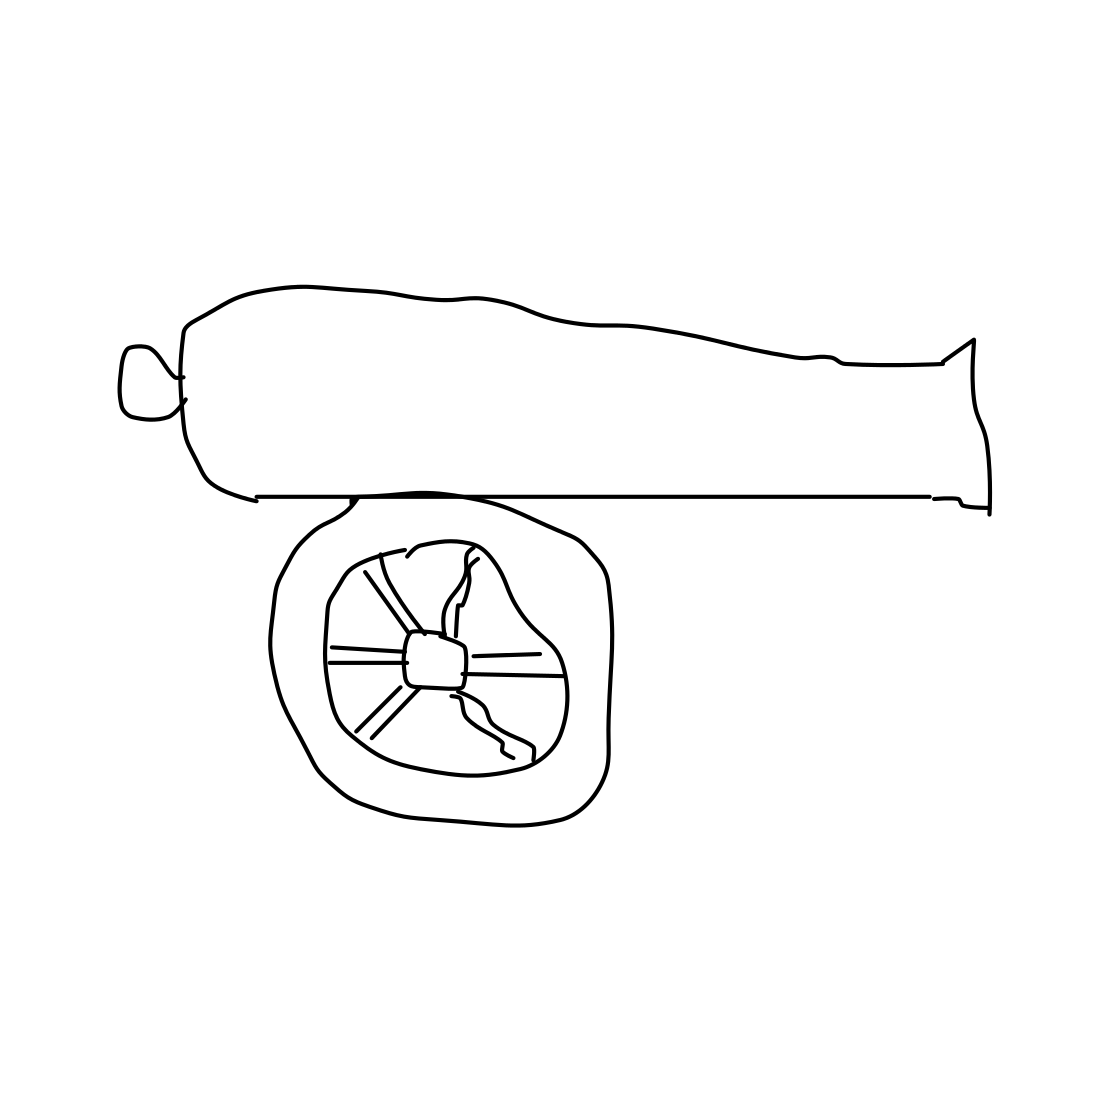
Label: cannon